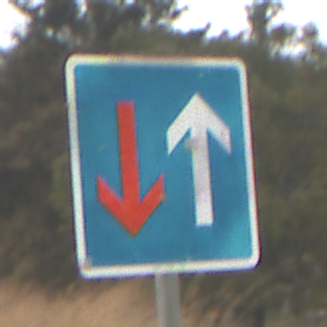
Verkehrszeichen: VorrangVorGegenverkehr
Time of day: MorningAfternoon
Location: Outdoor (Nature)
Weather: Overcast
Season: NotSpecified
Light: Natural